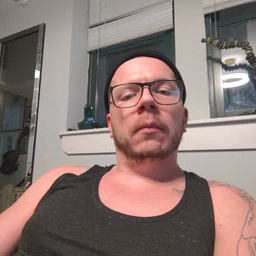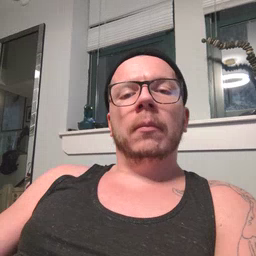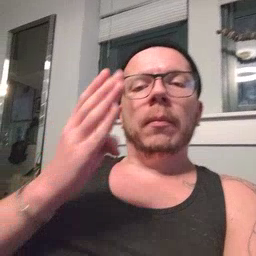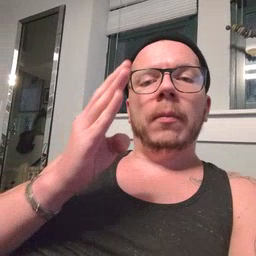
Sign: blue